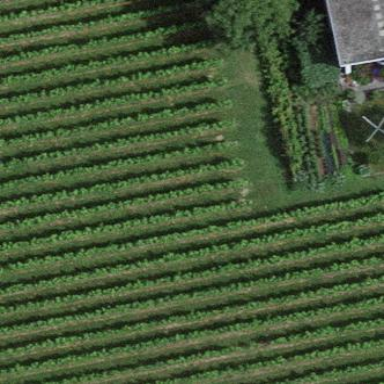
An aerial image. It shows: Vineyard where grapes are grown.